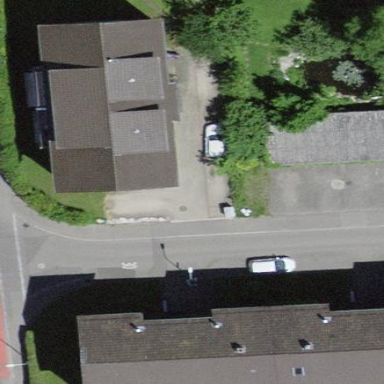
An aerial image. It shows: Gabled roof on building that houses apartments.